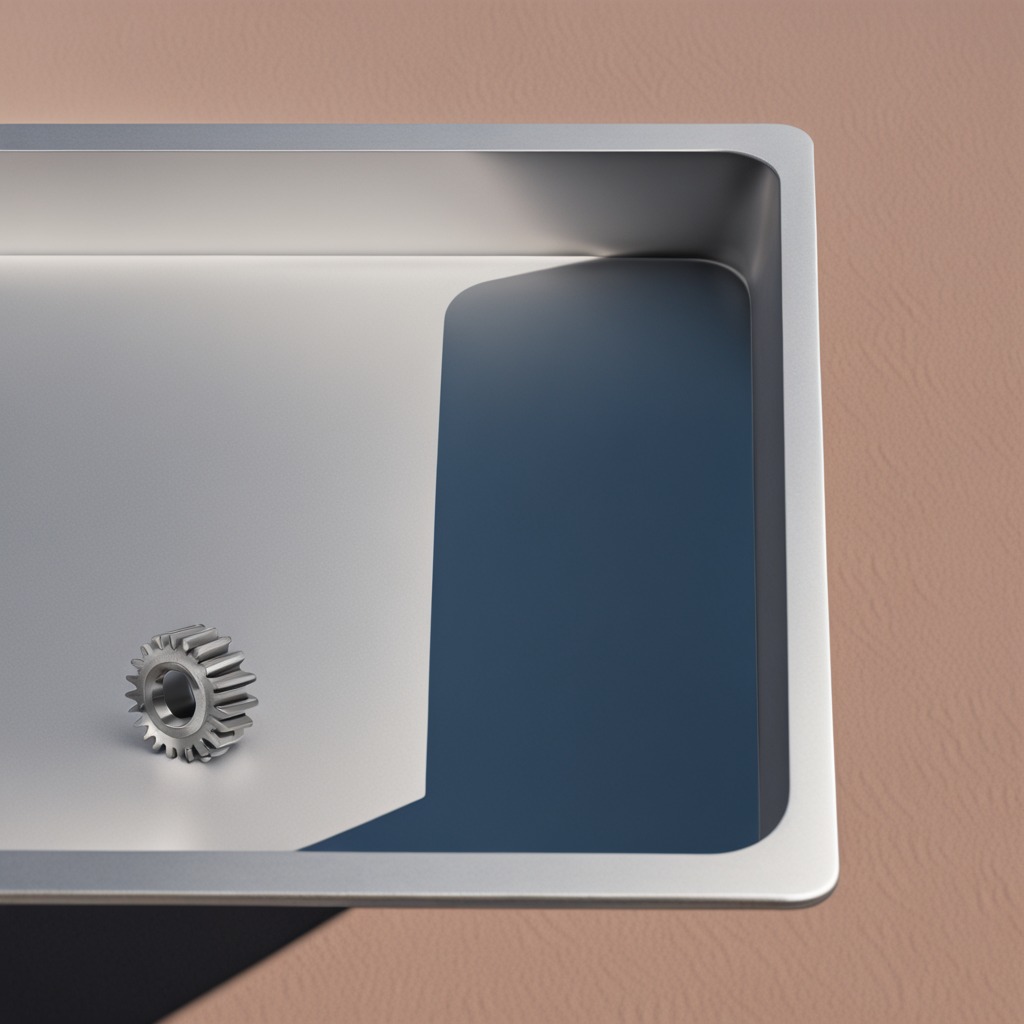
A steel gear with teeth lies on a utility table in a temporary outdoor tool station.